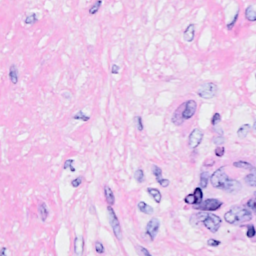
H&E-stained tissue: Breast